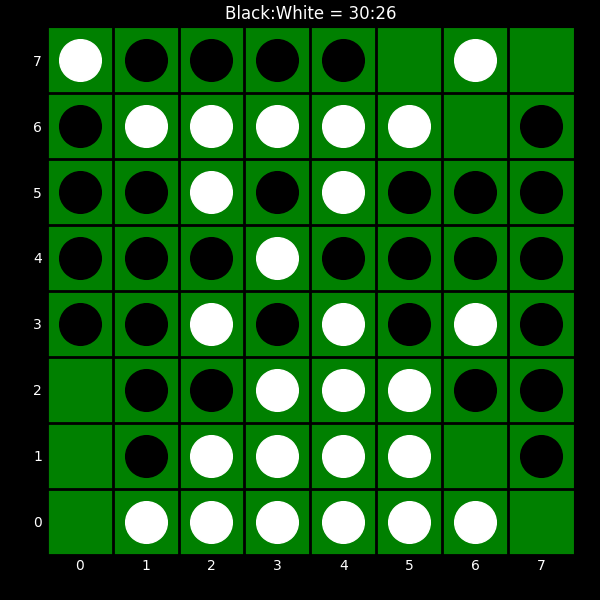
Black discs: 30
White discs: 26